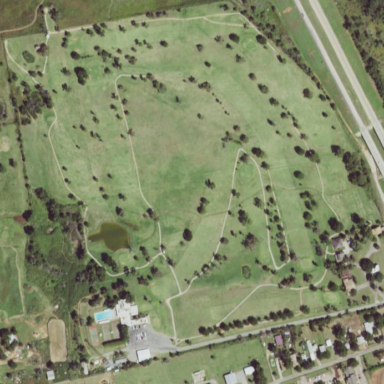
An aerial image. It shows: Golf course.